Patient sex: M
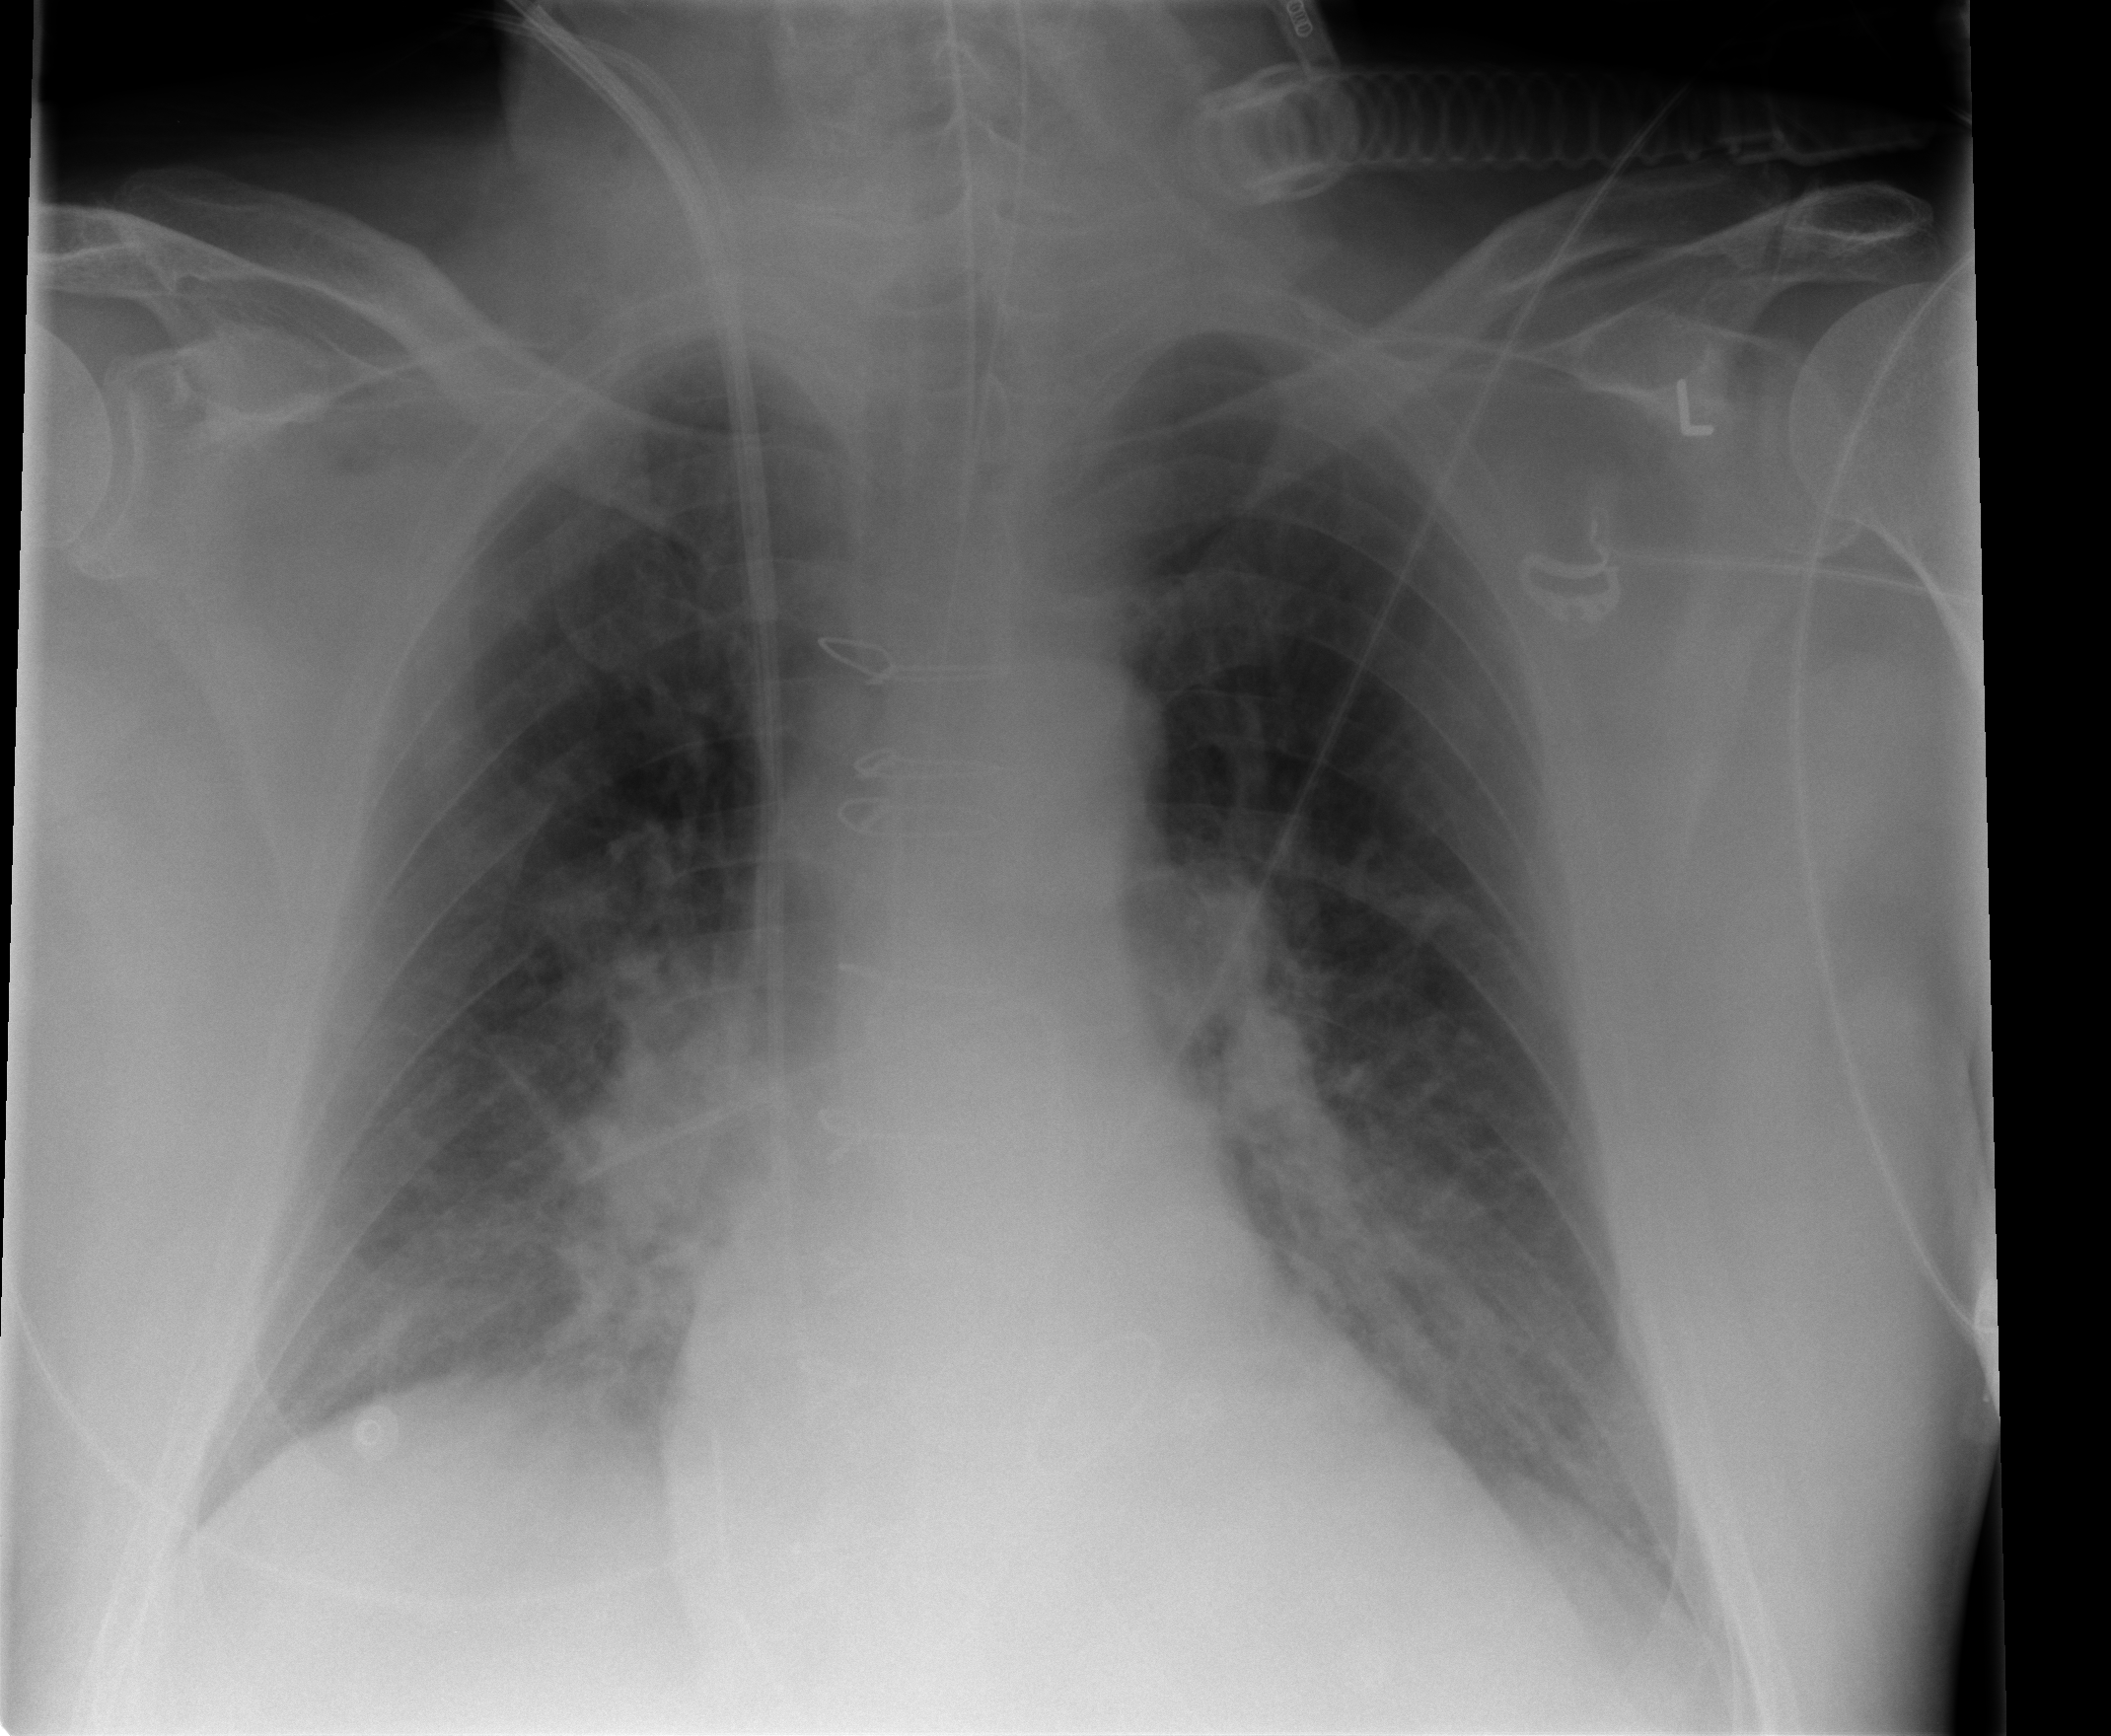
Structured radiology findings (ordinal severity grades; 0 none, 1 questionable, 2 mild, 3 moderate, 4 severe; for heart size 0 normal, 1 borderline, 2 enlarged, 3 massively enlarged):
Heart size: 1
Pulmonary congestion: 2
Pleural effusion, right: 0
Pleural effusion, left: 0
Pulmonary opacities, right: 0
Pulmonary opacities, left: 0
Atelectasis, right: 2
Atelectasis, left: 2